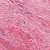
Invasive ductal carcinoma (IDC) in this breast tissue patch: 0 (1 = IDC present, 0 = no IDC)